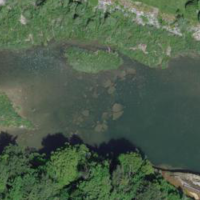
EUNIS habitat code: 15
Species observed at this site:
Salix caprea
Phalacrocorax carbo
Euonymus europaeus